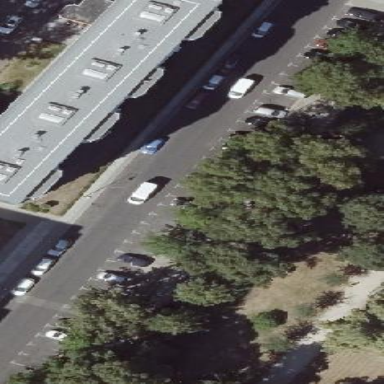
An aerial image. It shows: Street-side parking area.